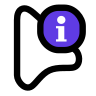
Cursor type: context_menu
OS/theme: linux-bibata
Variant: white